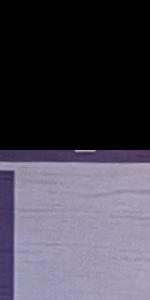
Label: Empty